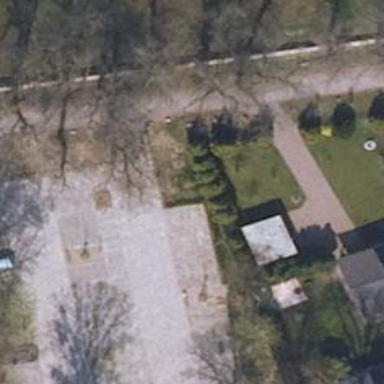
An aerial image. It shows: Parking area with cobblestone surface.